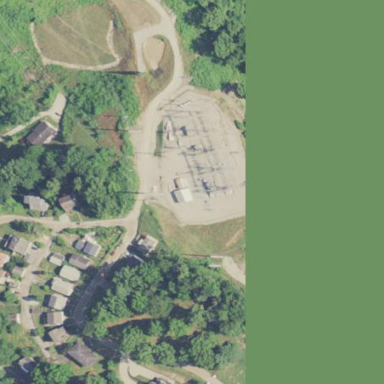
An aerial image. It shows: Power substation.